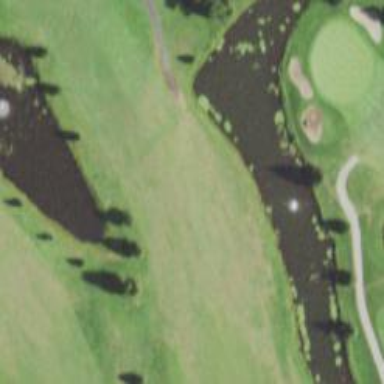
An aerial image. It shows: Picturesque scene of golf course with lateral water hazard.